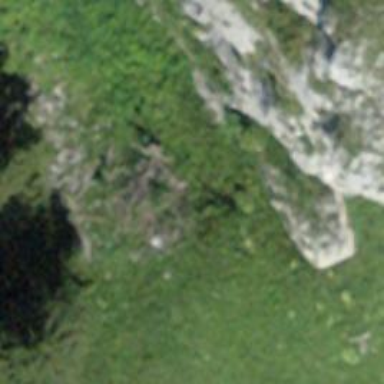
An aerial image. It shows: Natural cliff.